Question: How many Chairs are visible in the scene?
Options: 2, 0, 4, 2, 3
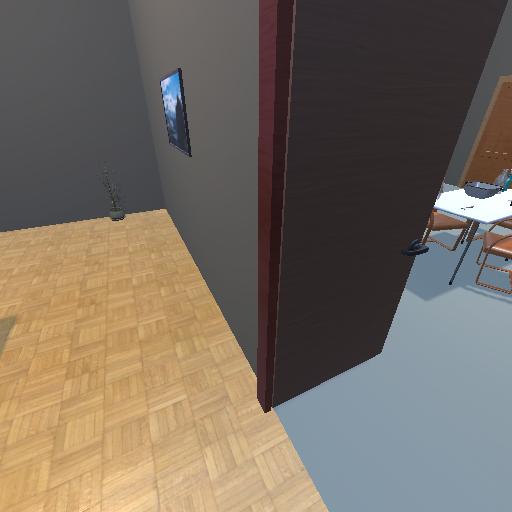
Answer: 2